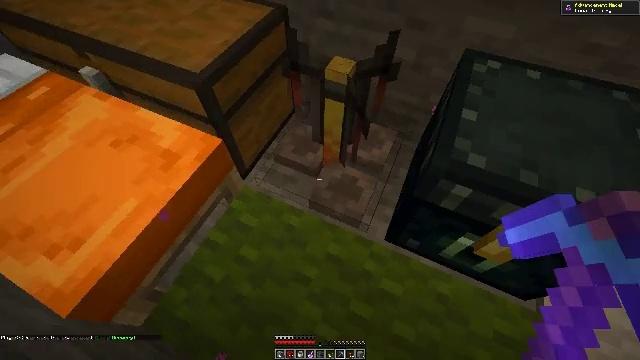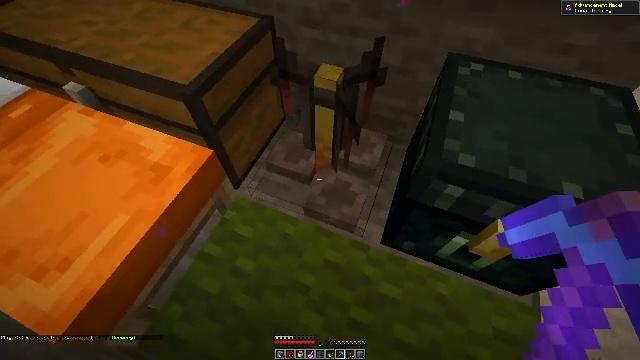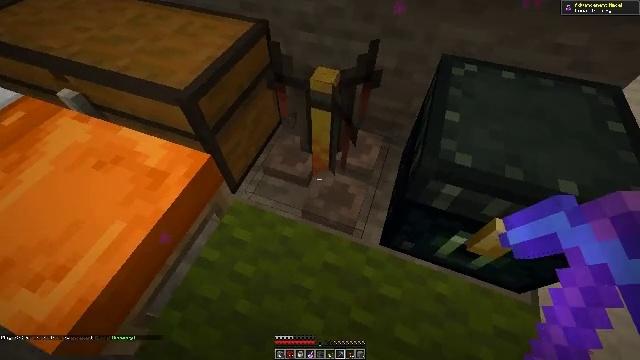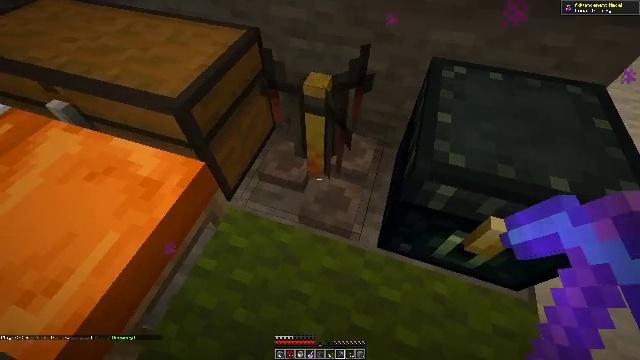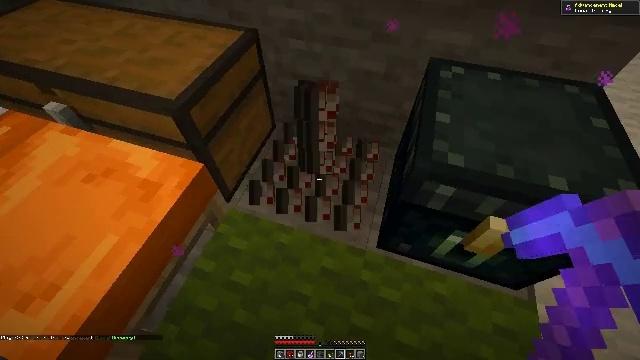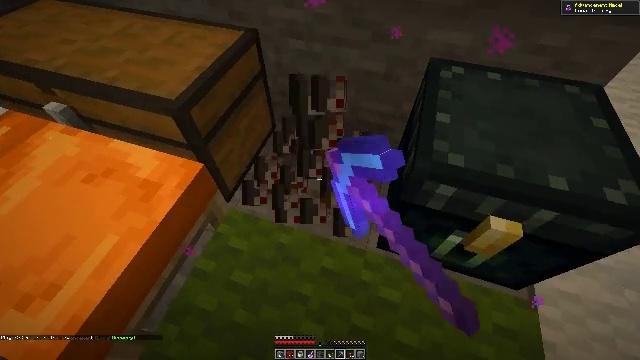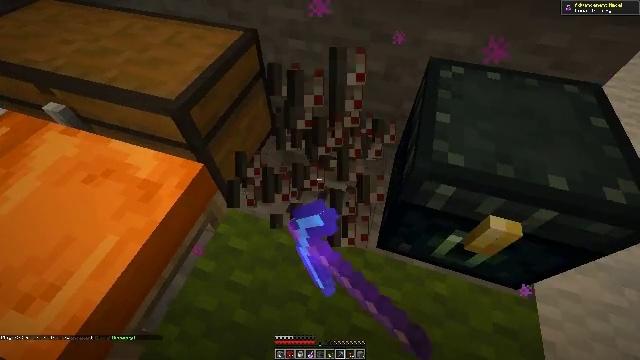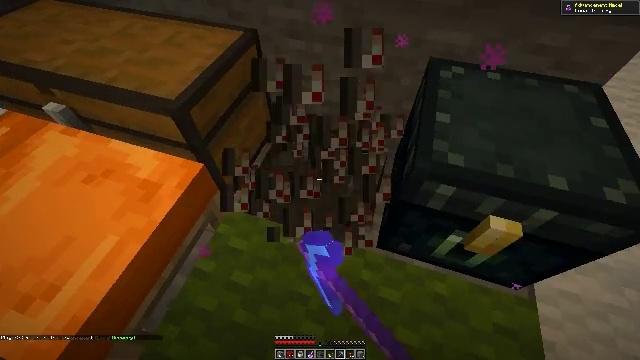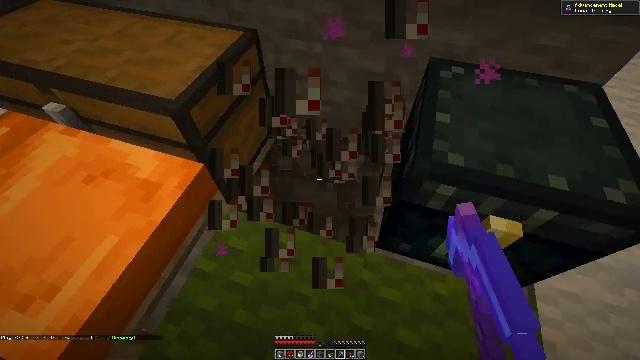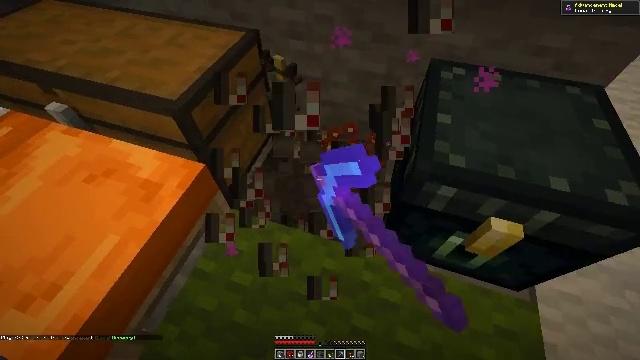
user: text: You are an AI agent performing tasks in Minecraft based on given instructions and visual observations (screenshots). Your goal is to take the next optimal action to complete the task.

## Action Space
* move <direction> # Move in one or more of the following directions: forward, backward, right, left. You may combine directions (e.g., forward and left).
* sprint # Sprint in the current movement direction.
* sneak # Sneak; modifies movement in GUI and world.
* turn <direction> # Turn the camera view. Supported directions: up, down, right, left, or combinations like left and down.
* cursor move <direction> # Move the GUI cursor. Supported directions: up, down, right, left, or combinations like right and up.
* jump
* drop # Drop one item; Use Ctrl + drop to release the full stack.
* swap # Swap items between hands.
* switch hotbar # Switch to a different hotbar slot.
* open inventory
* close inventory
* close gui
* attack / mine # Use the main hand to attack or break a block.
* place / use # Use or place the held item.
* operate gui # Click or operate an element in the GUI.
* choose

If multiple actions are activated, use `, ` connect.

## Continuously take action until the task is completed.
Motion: motion action
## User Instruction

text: Mine the brewing stand from your base.
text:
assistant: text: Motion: turn right and up
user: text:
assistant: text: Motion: turn right
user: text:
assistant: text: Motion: turn right and up
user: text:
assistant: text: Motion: attack / mine
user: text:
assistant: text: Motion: attack / mine
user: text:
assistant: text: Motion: attack / mine
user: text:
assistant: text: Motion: attack / mine
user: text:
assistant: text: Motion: attack / mine
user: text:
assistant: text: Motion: attack / mine
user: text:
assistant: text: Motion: no_op